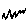
Label: zigzag